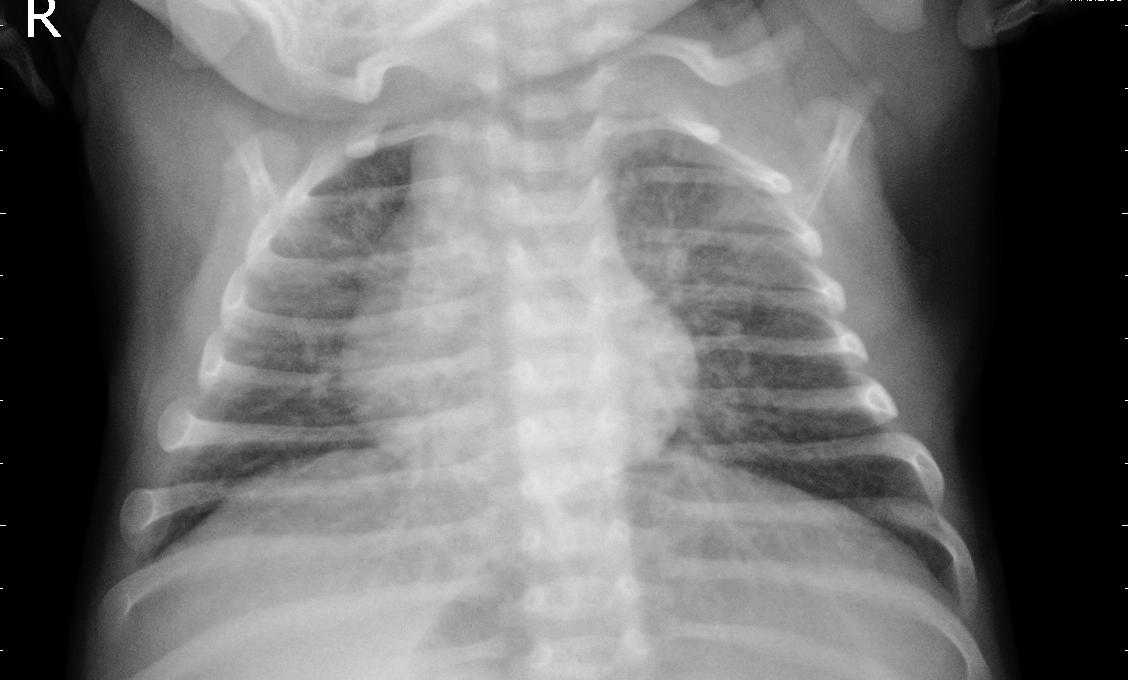
Diagnosis: PNEUMONIA